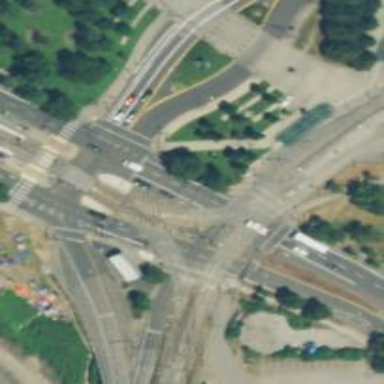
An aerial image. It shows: Railway crossing.